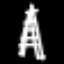
Label: The Eiffel Tower